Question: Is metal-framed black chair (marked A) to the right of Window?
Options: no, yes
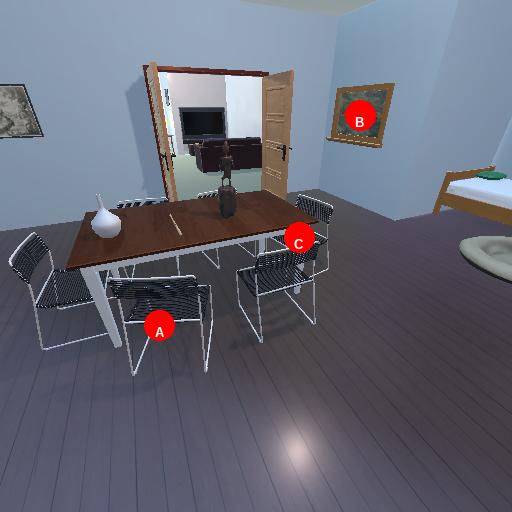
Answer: no